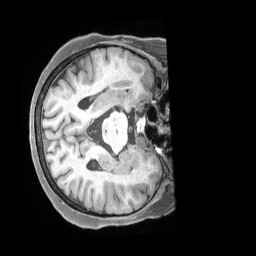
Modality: T1w
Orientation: axial
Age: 71
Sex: female
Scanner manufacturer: siemens
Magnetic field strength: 3 T
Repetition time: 2.5 s
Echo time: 0.00222 s